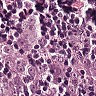
Metastatic tissue present: yes